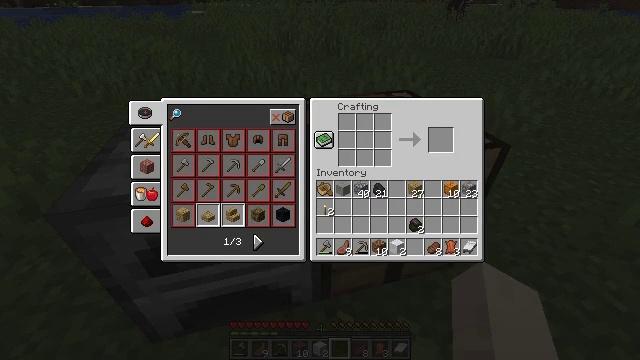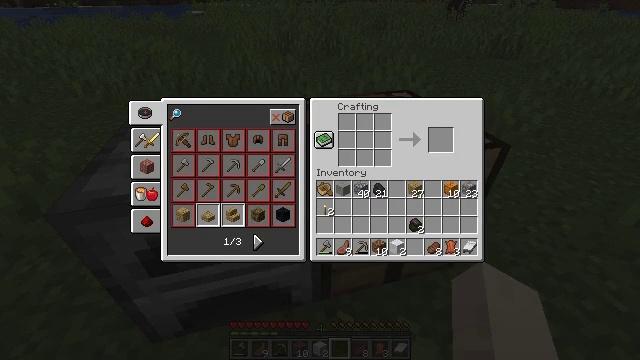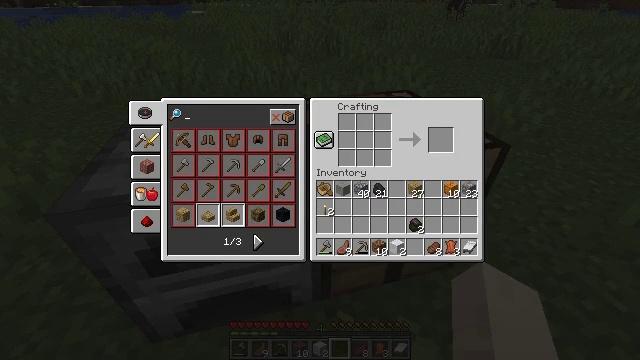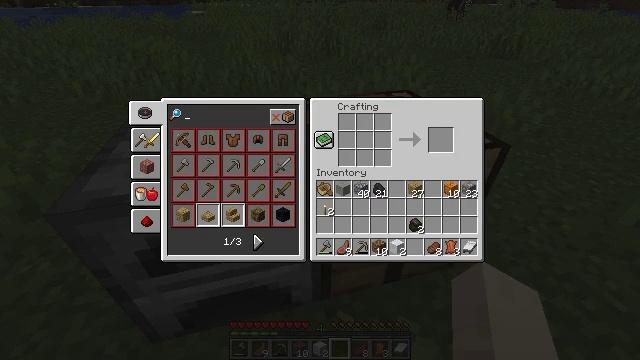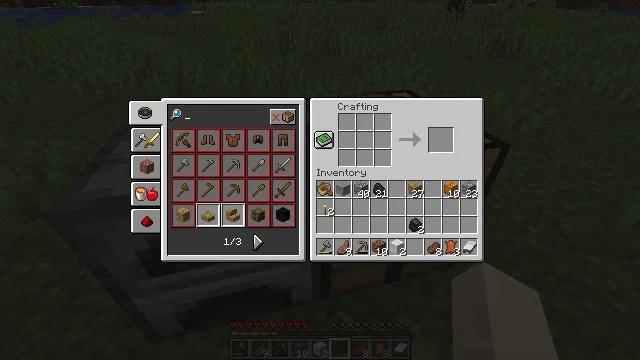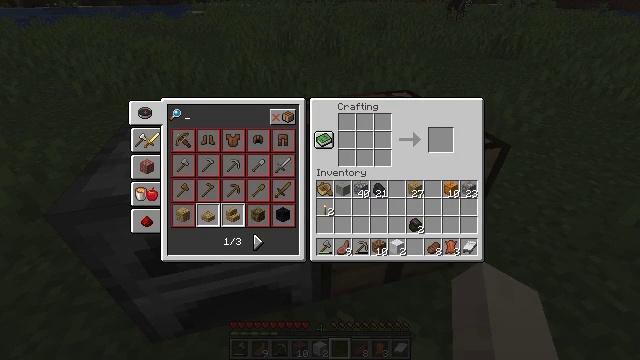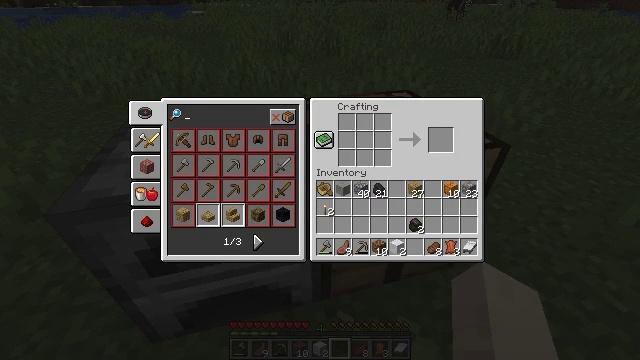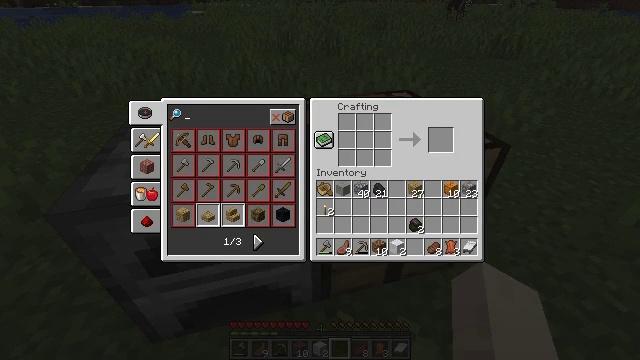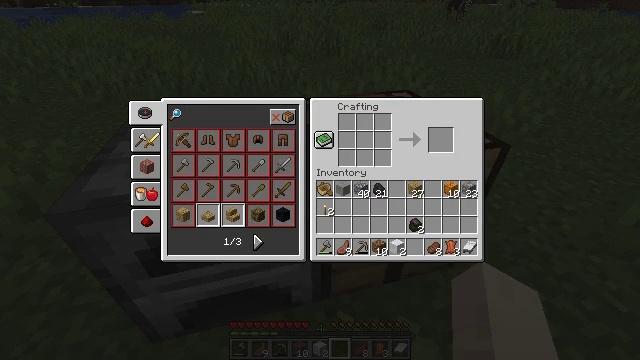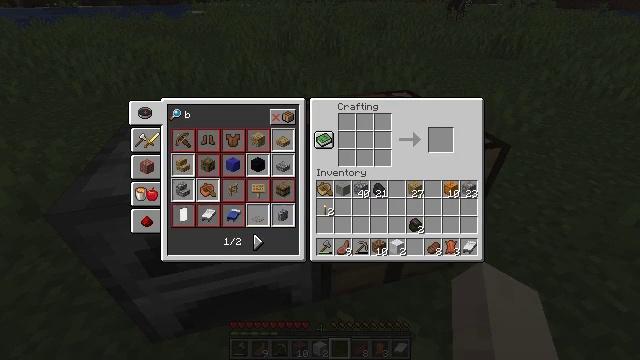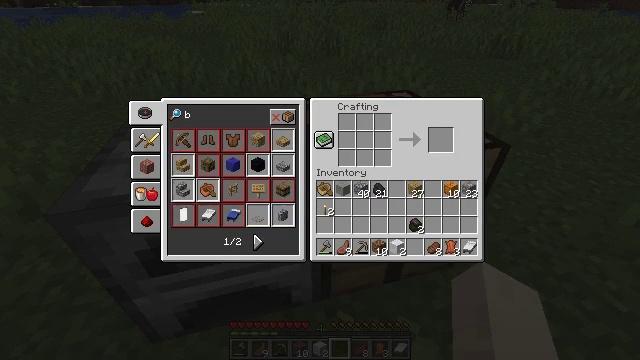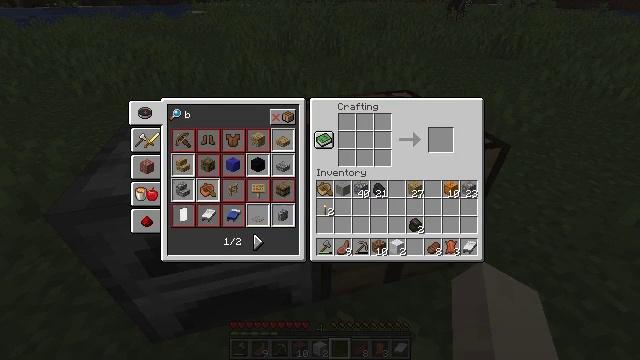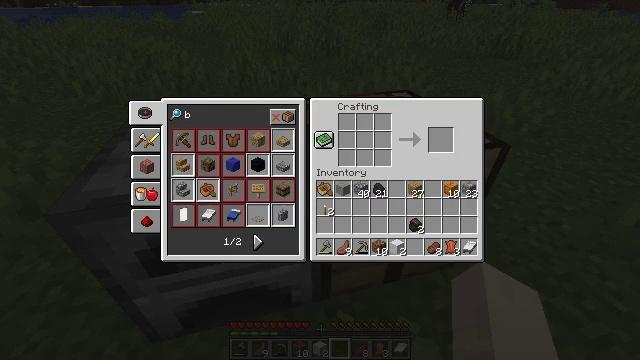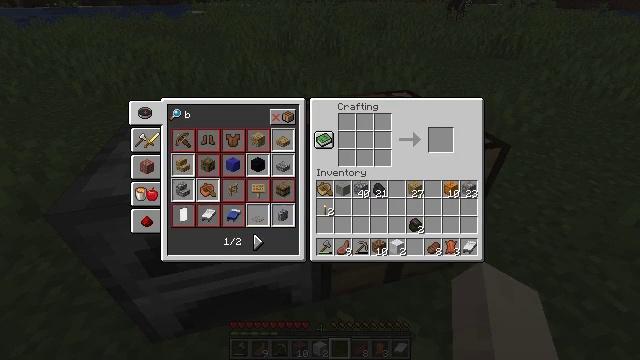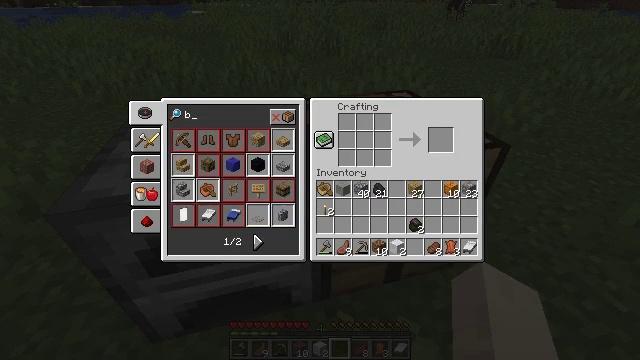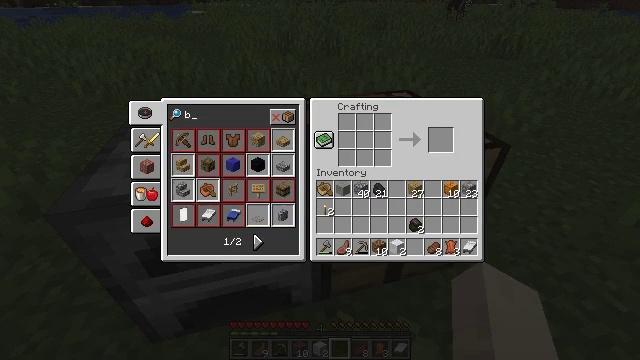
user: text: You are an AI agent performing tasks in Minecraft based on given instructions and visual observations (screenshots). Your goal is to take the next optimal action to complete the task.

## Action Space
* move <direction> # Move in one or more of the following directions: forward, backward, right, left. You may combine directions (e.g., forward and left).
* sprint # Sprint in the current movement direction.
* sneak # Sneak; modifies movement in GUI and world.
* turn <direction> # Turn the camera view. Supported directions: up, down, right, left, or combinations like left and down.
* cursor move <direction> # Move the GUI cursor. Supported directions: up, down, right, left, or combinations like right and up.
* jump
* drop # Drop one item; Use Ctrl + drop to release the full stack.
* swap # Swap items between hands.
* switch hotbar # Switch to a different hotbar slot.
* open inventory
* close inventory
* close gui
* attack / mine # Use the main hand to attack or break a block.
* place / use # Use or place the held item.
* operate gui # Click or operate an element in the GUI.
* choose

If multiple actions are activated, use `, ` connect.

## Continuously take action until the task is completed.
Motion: motion action
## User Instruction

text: Get a coal block by crafting in a crafting table.
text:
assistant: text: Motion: no_op
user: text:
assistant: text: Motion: no_op
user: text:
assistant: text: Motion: no_op
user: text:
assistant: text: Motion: no_op
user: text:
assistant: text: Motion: no_op
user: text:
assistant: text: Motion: no_op
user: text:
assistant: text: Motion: no_op
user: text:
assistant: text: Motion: no_op
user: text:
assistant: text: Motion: no_op
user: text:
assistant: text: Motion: no_op
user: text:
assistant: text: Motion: no_op
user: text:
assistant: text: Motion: no_op
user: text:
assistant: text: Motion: no_op
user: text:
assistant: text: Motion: no_op
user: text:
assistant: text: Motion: no_op
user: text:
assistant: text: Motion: no_op
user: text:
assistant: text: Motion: no_op
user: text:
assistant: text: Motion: no_op
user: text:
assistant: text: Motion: no_op
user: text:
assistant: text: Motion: no_op
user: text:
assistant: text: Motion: no_op
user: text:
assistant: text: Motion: no_op
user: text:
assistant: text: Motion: no_op
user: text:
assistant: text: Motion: cursor move left
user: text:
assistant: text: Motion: cursor move left
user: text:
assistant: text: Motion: no_op
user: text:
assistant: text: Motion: no_op
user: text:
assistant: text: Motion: no_op
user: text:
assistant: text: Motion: cursor move left
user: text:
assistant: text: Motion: cursor move left